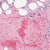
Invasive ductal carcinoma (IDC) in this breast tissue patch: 0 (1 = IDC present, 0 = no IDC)